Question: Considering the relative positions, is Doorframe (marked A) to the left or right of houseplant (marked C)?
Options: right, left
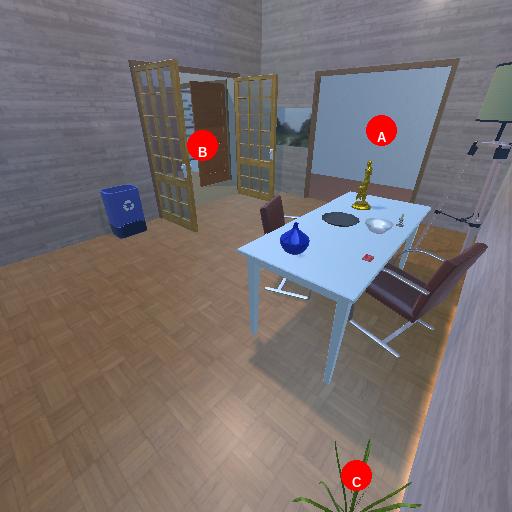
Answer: right